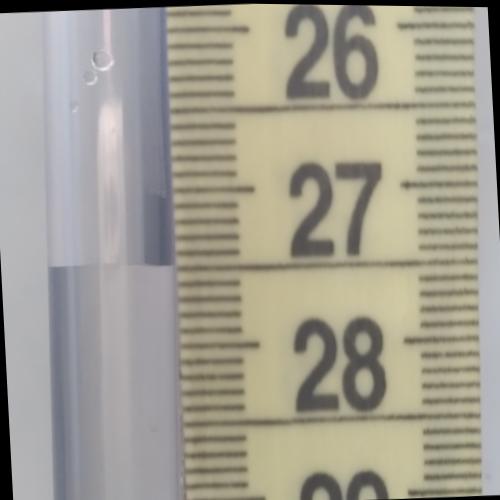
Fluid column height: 27.5 cm